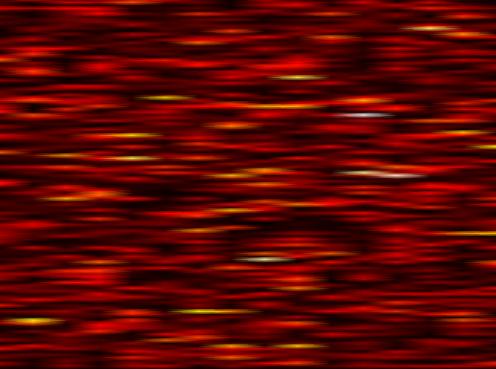
Label: OFDM